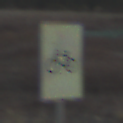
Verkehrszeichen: RadverkehrOhnePfeilsymbol
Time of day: SunriseSunset
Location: Outdoor (Nature)
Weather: Clear
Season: Winter
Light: Natural